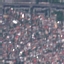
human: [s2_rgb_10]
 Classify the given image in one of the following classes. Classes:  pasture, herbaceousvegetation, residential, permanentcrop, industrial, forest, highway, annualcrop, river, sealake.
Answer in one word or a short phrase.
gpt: Residential